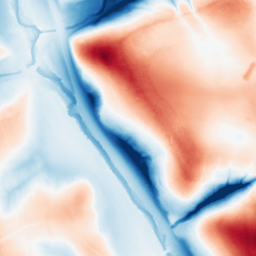
Category: edge_preserving
Decomposition family: guided
Decomposition parameters: radius: 32
eps: 1
Upsampling method: edge_directed
Upsampling parameters: scale: 2
Upsampling scale: 2